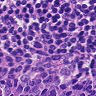
Metastatic tissue present: no